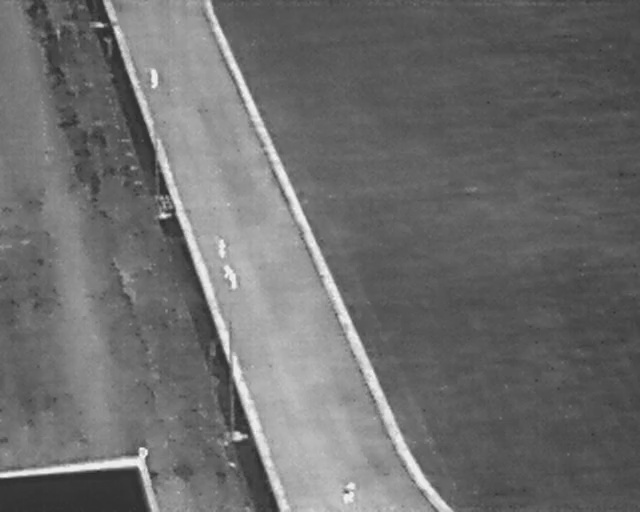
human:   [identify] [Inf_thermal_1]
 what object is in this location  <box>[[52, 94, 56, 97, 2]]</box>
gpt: <ref>1 large person at the bottom</ref>